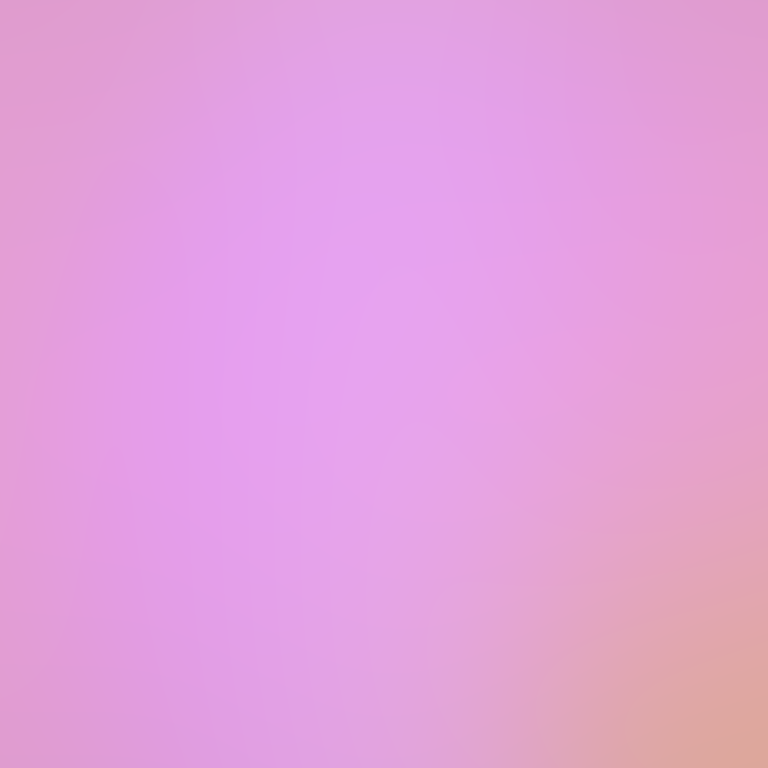
Abstract light effect, smooth gradient from soft lavender to gentle peach, serene atmosphere, diffuse glow, no room, no furniture, no objects.